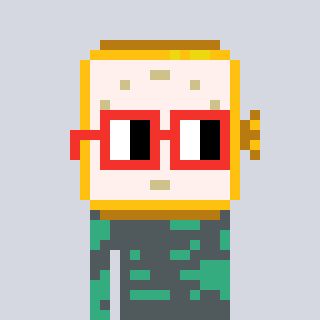
a pixel art character with square red glasses, a watch-shaped head and a teal-colored body on a cool background